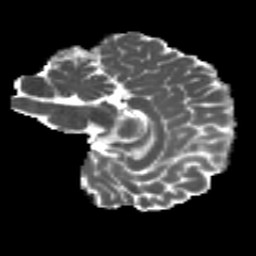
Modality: MD
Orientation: sagittal
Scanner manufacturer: siemens
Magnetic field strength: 3 T
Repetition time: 4.16 s
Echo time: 0.0806 s